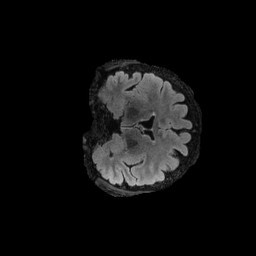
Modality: FLAIR
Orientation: coronal
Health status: ill
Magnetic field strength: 3 T